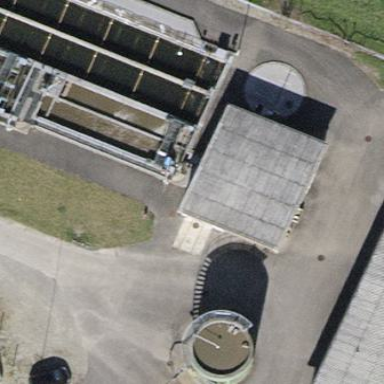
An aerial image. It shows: Industrial building with skillion roof shape.